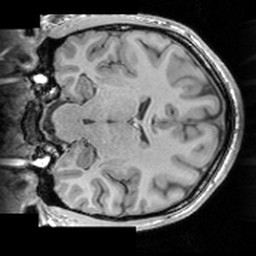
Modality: T1w
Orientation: coronal
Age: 22
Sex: male
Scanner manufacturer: siemens
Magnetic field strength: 3 T
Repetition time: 1.63 s
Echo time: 0.00311 s